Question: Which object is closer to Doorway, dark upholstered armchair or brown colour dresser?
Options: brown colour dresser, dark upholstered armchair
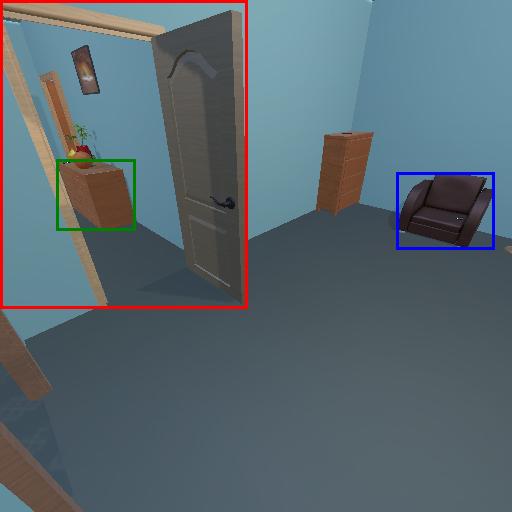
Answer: brown colour dresser